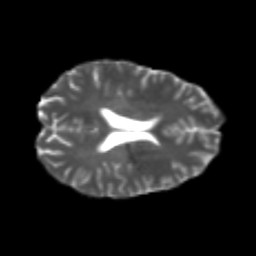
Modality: T2w
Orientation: axial
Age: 22
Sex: female
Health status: healthy
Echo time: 0.074 s